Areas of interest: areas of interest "Jilin Yaxingyuan Flowers, Birds, and Fish Trading Center"
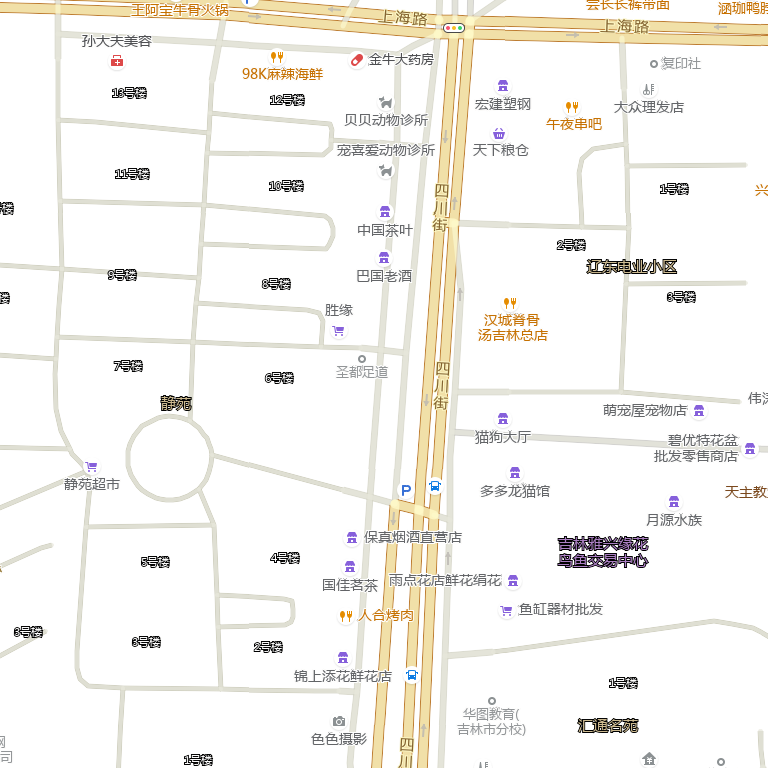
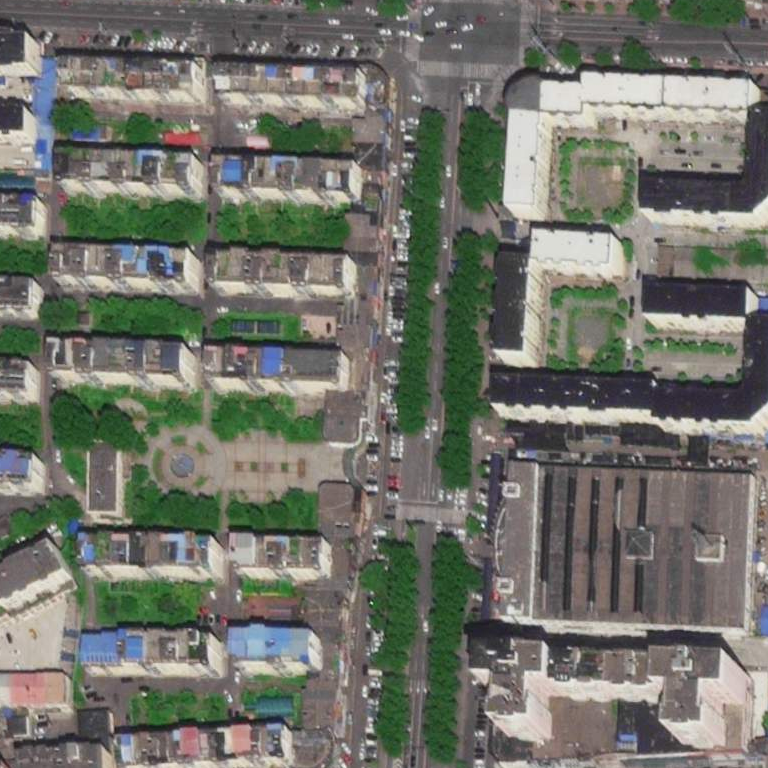